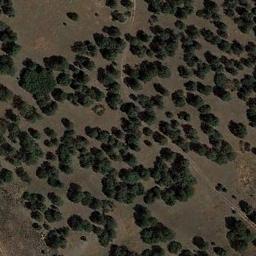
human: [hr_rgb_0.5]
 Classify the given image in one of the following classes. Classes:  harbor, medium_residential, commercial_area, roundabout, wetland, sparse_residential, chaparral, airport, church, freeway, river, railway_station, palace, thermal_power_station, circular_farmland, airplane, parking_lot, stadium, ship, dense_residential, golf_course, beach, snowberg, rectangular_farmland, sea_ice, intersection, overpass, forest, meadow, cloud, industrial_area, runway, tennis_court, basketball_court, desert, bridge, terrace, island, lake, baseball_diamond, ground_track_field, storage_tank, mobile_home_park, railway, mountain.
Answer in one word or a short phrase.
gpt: chaparral